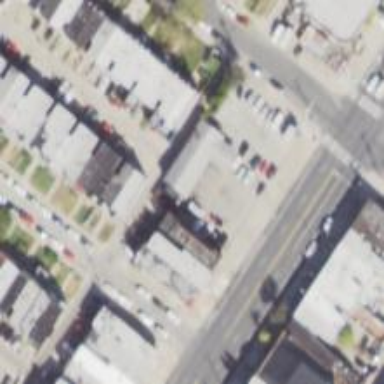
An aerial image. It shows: Alleyway designated as service road.